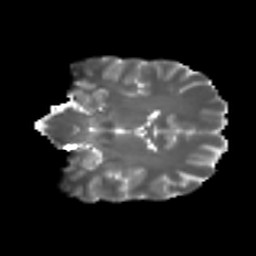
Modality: T2w
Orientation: coronal
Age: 23
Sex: male
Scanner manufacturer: ge
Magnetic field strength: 3 T
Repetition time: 7.8 s
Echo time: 0.0607 s